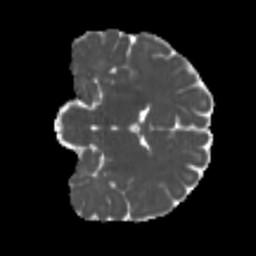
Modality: MD
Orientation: coronal
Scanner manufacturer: siemens
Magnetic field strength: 3 T
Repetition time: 4 s
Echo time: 0.0594 s